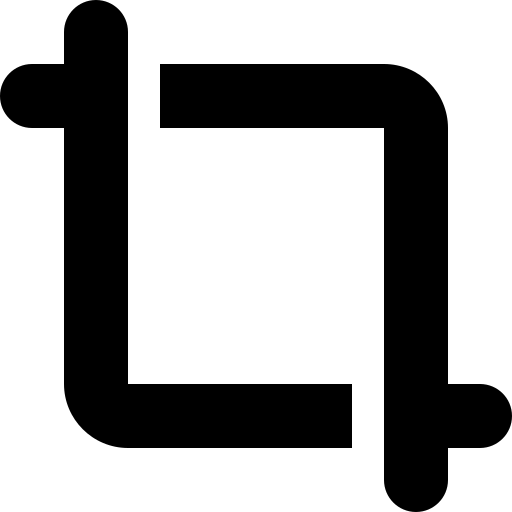
Tags: icon, FontAwesome, fa-icon, solid, crop, simple